Question: I have compiled the following code in VBA to send out an email. I want to send a simple message with a Range of cells in a table format.
The code below works. But the output is flipped. I want the message text on top and the table on the bottom. (Please see image attached).
Any time I try to move anything around I get a "424 Object Required" error.
Please advise.
'''
Sub SendEmail()
Dim msg As String
Set mailApp = CreateObject("Outlook.Application")
Set mail = mailApp.createitem(olMailItem)
msg = "Good Morning Team, " & "<br><br>" _
& "Here is this week's Coffee Talk groups. Enjoy!" & "<br><br>"
With mail
.To = "someone@gmail.com"
.Subject = "Coffee Talk " & Date
.HTMLBody = msg
End With
mail.display
Set wEditor = mailApp.ActiveInspector.wordEditor
ThisWorkbook.Sheets("Groups").Range("A1:E4").Copy
wEditor.Application.Selection.Paste
End Sub
'''

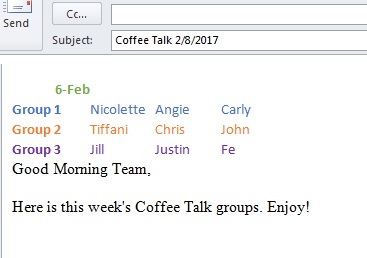
Answer: There is a Range to HTML function made by Ron de Bruin that would help you with your issue. I have amended your code for his function to work:
'''
Sub SendEmail()
Dim msg As String
Set mailApp = CreateObject("Outlook.Application")
Set mail = mailApp.createitem(olMailItem)
Dim rng As Range
msg = "Good Morning Team, " & "<br><br>" _
& "Here is this week's Coffee Talk groups. Enjoy!" & "<br>"
Set rng = Sheets("Groups").Range("A1:E4").SpecialCells(xlCellTypeVisible)
With mail
.To = "someone@gmail.com"
.Subject = "Coffee Talk " & Date
.HTMLBody = msg & "<br>" & RangetoHTML(rng)
.display
End With
End Sub
Function RangetoHTML(rng As Range)
' Changed by Ron de Bruin 28-Oct-2006
' Working in Office 2000-2016
Dim fso As Object
Dim ts As Object
Dim TempFile As String
Dim TempWB As Workbook
TempFile = Environ$("temp") & "" & Format(Now, "dd-mm-yy h-mm-ss") & ".htm"
'Copy the range and create a new workbook to past the data in
rng.Copy
Set TempWB = Workbooks.Add(1)
With TempWB.Sheets(1)
.Cells(1).PasteSpecial Paste:=8
.Cells(1).PasteSpecial xlPasteValues, , False, False
.Cells(1).PasteSpecial xlPasteFormats, , False, False
.Cells(1).Select
Application.CutCopyMode = False
On Error Resume Next
.DrawingObjects.Visible = True
.DrawingObjects.Delete
On Error GoTo 0
End With
'Publish the sheet to a htm file
With TempWB.PublishObjects.Add( _
SourceType:=xlSourceRange, _
Filename:=TempFile, _
Sheet:=TempWB.Sheets(1).Name, _
Source:=TempWB.Sheets(1).UsedRange.Address, _
HtmlType:=xlHtmlStatic)
.Publish (True)
End With
'Read all data from the htm file into RangetoHTML
Set fso = CreateObject("Scripting.FileSystemObject")
Set ts = fso.GetFile(TempFile).OpenAsTextStream(1, -2)
RangetoHTML = ts.readall
ts.Close
RangetoHTML = Replace(RangetoHTML, "align=center x:publishsource=", _
"align=left x:publishsource=")
'Close TempWB
TempWB.Close savechanges:=False
'Delete the htm file we used in this function
Kill TempFile
Set ts = Nothing
Set fso = Nothing
Set TempWB = Nothing
End Function
'''